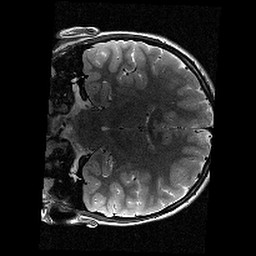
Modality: T2w
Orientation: coronal
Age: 10
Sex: male
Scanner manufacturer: siemens
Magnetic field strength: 3 T
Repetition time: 9.23 s
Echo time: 0.067 s